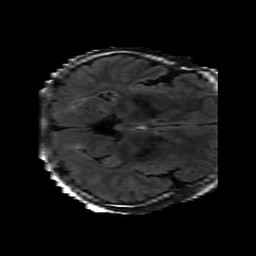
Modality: FLAIR
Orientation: axial
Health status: ill
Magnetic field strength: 3 T